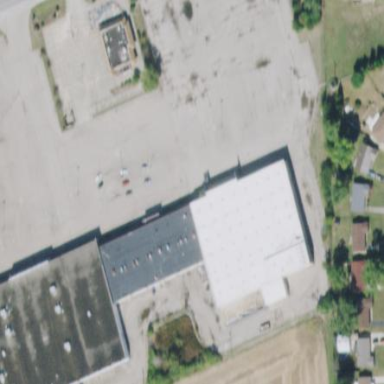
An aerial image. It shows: Retail building.